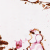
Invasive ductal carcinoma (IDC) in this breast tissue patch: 0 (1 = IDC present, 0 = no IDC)